Current action and preconditions to check: trajectory_clear

Your task: For each precondition in the list above, predict whether it will hold at this action.

Consider the current scene as observed from the mobile robot's camera, and analyze the predicted future states of all dynamic agents (e.g., people, animals, vehicles, or any moving entities) within the NEXT SECOND.

IMPORTANT: Only answer "very likely" if you are absolutely certain—based on strong, clear evidence—that a dynamic agent will violate the precondition in the predicted future state. Do NOT answer "very likely" for unlikely, ambiguous, or low-probability risks.

Ask yourself for each precondition: Is there a high probability, with clear and convincing evidence, that the predicted future states of any dynamic agent will interfere with the predicted future state of the currently executing action within the NEXT SECOND, causing that precondition to fail?

Assess the risk level based on these predictions. Use "likely" or "very likely" if motions create a clear risk of interference.

Use "neutral" or "improbable" if agents are nearby but their predicted paths are clearly diverging or non-conflicting.

Failure Risk Categories: "very improbable", "improbable", "neutral", "likely", "very likely"

Answer Format: Output ONLY the probability_of_failure value from these categories: "very improbable", "improbable", "neutral", "likely", "very likely"

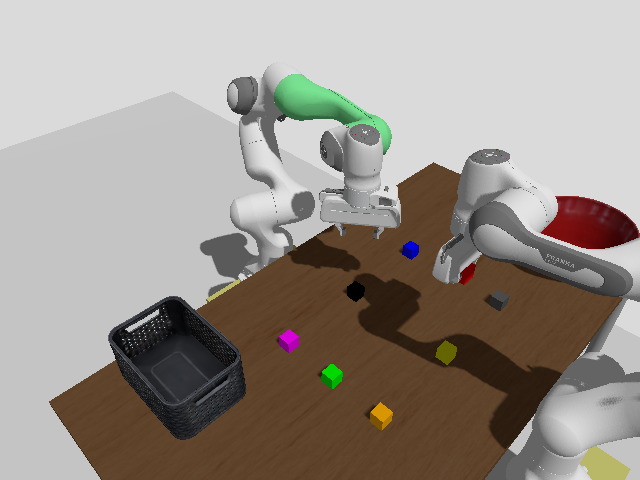

Answer: improbable